Question: I'm trying to Use 'android' with 'Netbeans' , but every time i try to do it , it gave me warning message Like this:

Exactly what i do :
- 'Add'<URL>
then i get the above warning Message
It's my first time to try it , and googled it but didn't find any thing ,So i need the help for do that , thank you
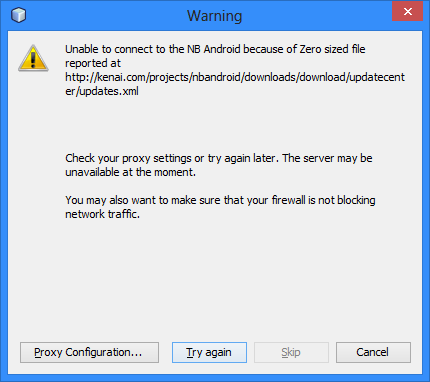
Answer: Finally , I found the solution :
According to <URL>
> address of our update center that is:- <URL>'///////////and this is was my problem , so i used the first one , and it's ok now'